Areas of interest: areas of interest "Residential"
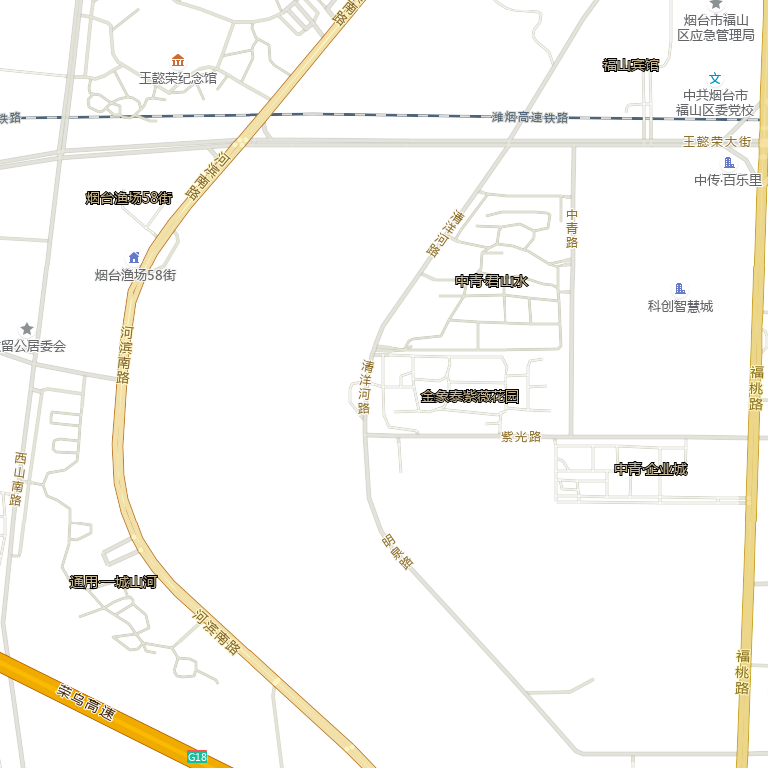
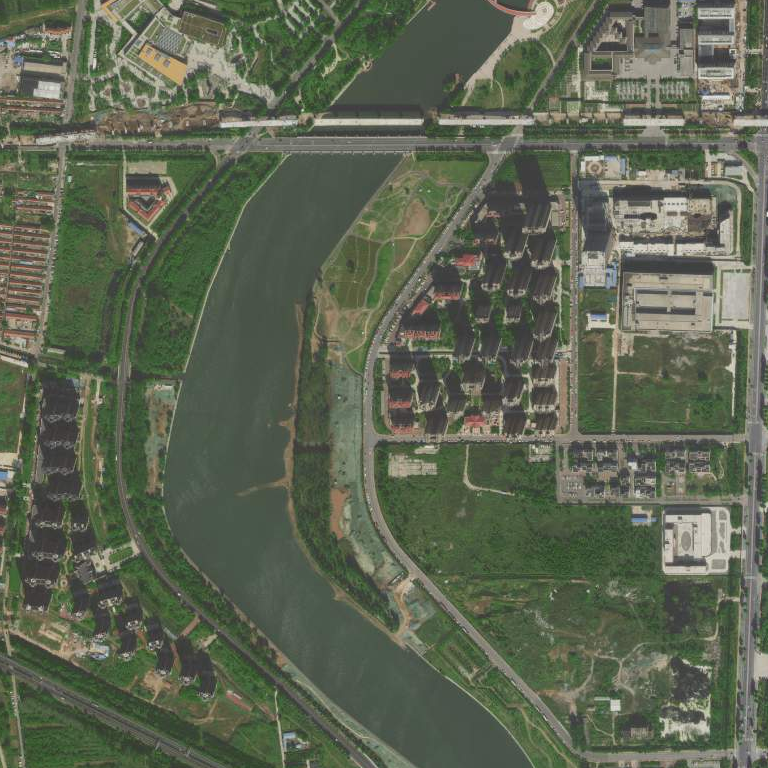